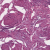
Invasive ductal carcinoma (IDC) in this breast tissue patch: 0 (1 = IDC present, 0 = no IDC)